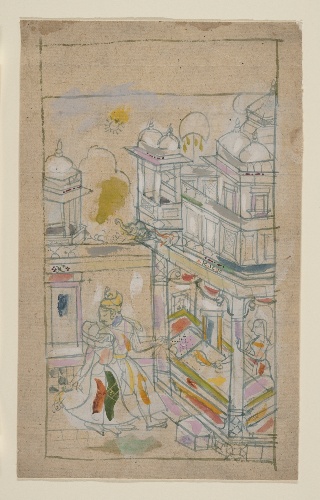
Date: late 18th century
Object type: Painting
Classification: Paintings
Medium: Ink and opaque watercolor on paper
Culture: India (Rajasthan, Bundi)
Dimensions: Image (sight): 9 x 5 1/2 in. (22.9 x 14 cm)
Department: Asian Art
Credit line: Gift of Subhash Kapoor, in memory of his parents, Smt Shashi Kanta and Shree Parshotam Ram Kapoor, 2008
Accession year: 2008
Repository: Metropolitan Museum of Art, New York, NY
Tags: Beds|Men|Couples|Women|Palaces